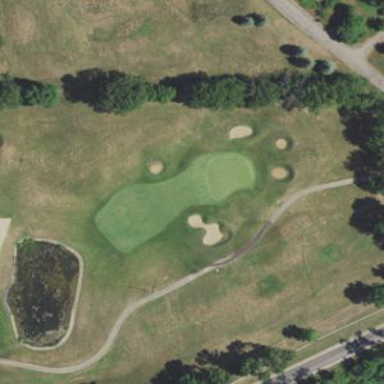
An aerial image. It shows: Grassy area designated as golf fairway.